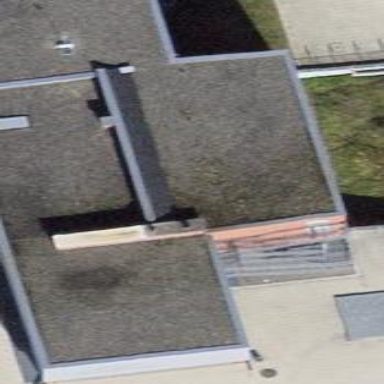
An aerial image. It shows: School building with flat roof.